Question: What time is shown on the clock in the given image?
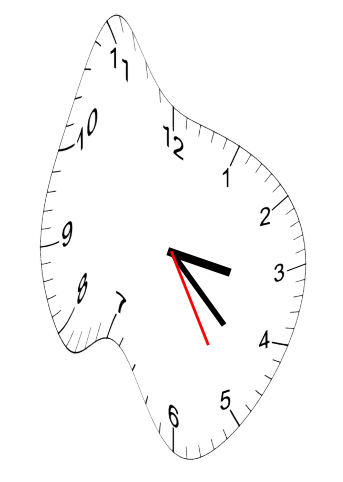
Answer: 03:22:25